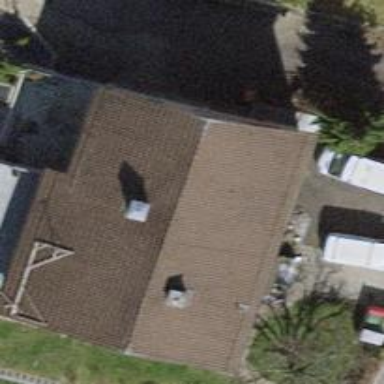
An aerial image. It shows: Building with tile roof.